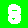
Digit: 8